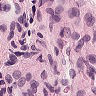
Metastatic tissue present: no